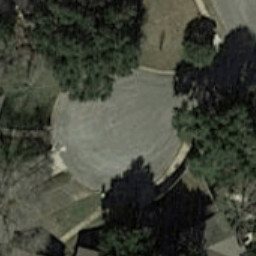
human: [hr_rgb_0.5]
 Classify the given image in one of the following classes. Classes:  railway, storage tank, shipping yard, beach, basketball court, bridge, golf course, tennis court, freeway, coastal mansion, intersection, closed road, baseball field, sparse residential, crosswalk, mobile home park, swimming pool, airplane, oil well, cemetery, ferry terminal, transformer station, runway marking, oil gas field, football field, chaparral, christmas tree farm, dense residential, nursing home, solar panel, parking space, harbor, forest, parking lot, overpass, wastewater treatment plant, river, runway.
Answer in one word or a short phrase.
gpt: closed road